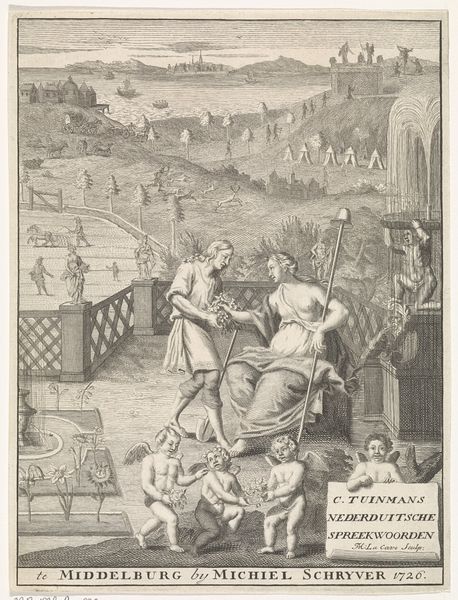
Titel: Hollandse maagd ontvangt bloemen van een tuinman
Künstler: François Morellon La Cave
Standort: Amsterdam
Institution: Rijksmuseum
Schlagwörter: meer, bäume, sitzen, zaun, feld, kinder, garten, stab, acker, burg, festung, putten, zelte, begrüssen, gruss, feste, werben, engelein, engerl, befgrüssen